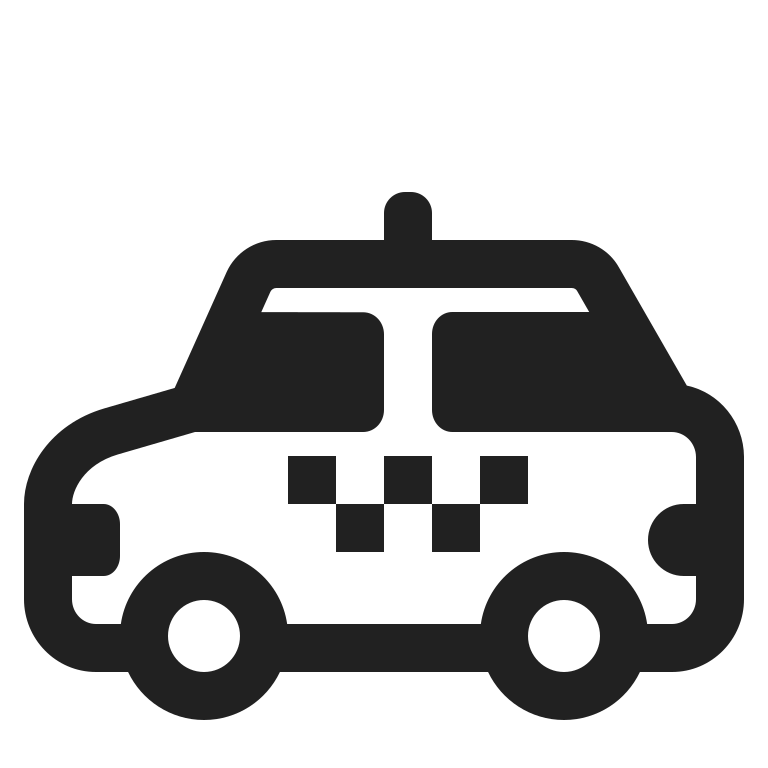
taxi high contrast